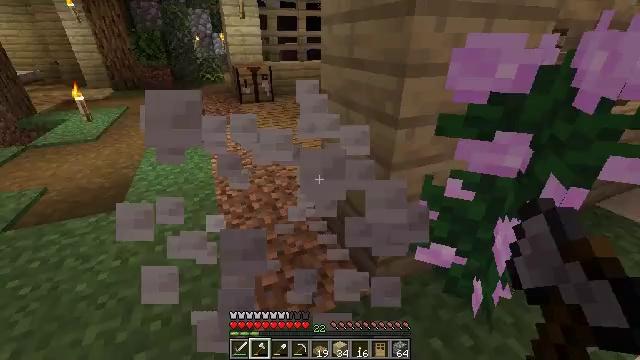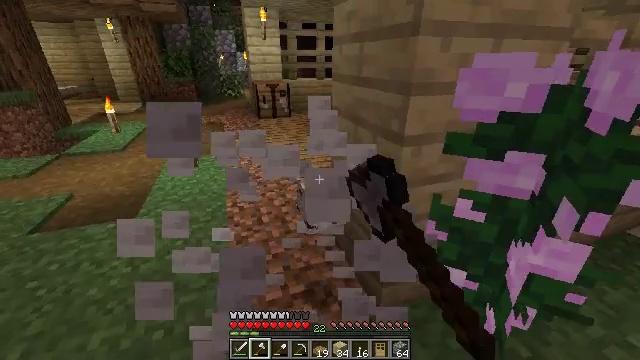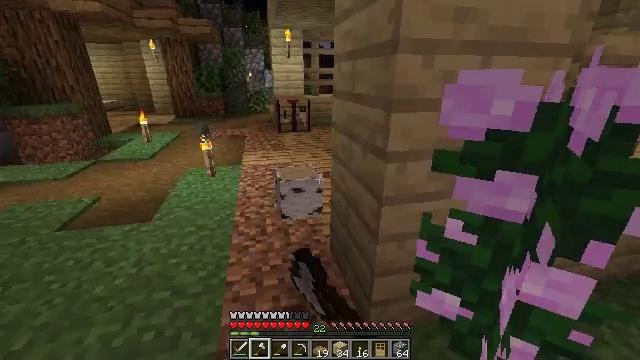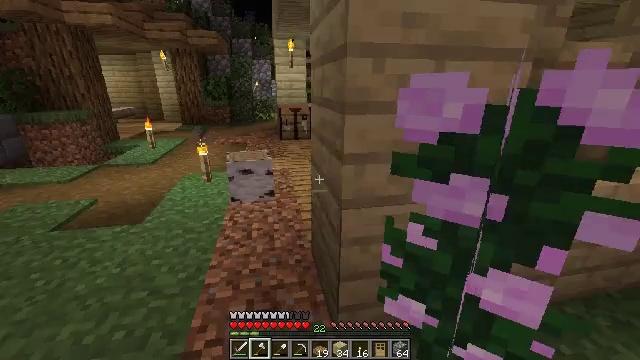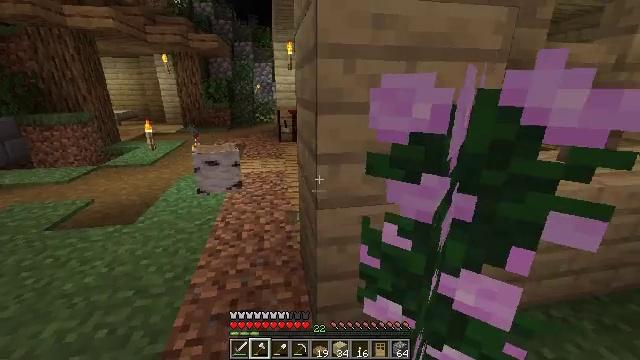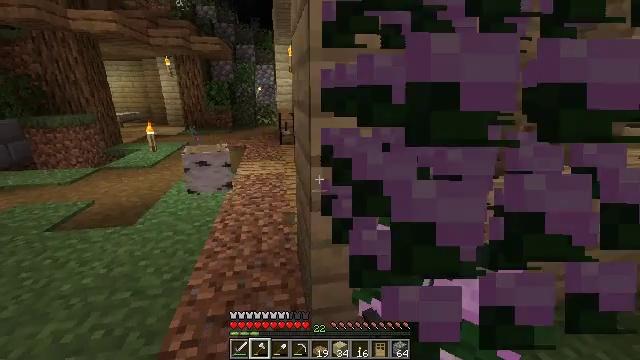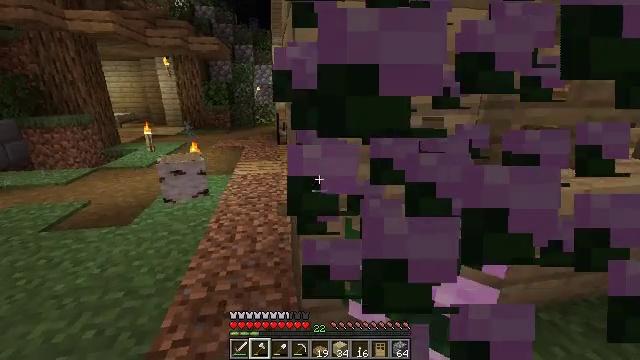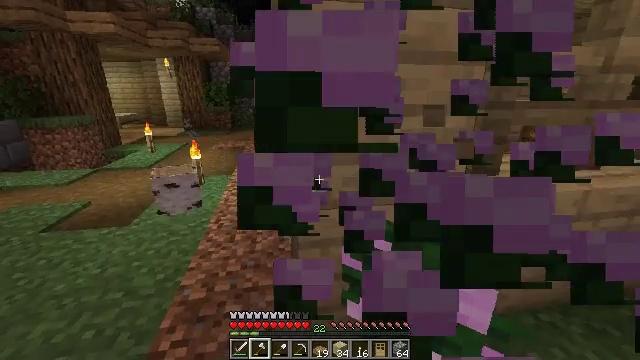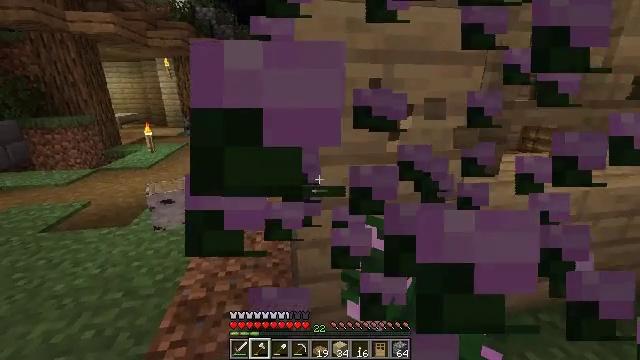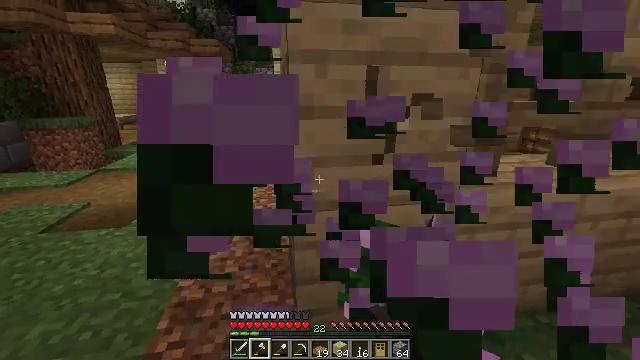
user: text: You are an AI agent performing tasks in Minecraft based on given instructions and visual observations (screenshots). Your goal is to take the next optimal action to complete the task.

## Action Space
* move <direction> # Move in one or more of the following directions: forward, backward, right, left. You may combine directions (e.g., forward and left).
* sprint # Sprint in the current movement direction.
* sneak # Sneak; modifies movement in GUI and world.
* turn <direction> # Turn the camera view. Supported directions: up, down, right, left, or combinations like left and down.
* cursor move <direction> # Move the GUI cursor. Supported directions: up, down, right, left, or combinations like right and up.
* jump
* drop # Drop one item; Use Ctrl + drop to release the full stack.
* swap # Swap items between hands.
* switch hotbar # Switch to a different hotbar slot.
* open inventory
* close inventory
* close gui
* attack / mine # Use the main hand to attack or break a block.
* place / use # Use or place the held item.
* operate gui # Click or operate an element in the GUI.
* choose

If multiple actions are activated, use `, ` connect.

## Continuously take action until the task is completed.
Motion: motion action
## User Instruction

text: Collect peony flowers for dye.
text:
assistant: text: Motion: move right, turn left and up, attack / mine
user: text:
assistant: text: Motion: move right, turn left and up, attack / mine
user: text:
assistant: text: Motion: move right, turn left and up, attack / mine
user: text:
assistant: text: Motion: attack / mine
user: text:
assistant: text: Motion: attack / mine
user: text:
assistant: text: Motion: attack / mine
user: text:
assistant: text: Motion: attack / mine
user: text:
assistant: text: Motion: attack / mine
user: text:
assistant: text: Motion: move right, attack / mine
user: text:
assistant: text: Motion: attack / mine